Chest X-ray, PA view. Patient: 37 years old, sex M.
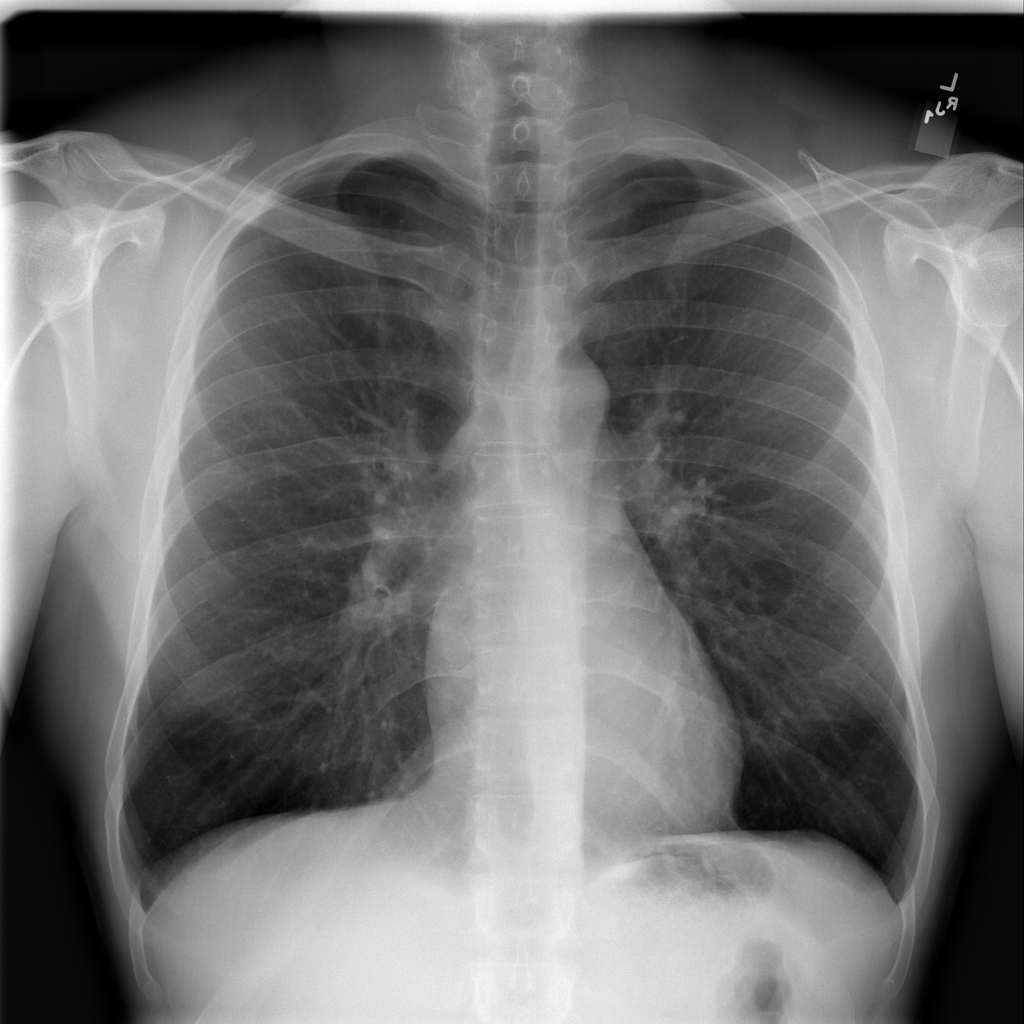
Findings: No Finding